Current action and preconditions to check: path_clear

Your task: For each precondition in the list above, predict whether it will hold at this action.

Consider the current scene as observed from the mobile robot's camera, and analyze the predicted future states of all dynamic agents (e.g., people, animals, vehicles, or any moving entities) within the NEXT SECOND.

IMPORTANT: Only answer "very likely" if you are absolutely certain—based on strong, clear evidence—that a dynamic agent will violate the precondition in the predicted future state. Do NOT answer "very likely" for unlikely, ambiguous, or low-probability risks.

Ask yourself for each precondition: Is there a high probability, with clear and convincing evidence, that the predicted future states of any dynamic agent will interfere with the predicted future state of the currently executing action within the NEXT SECOND, causing that precondition to fail?

Assess the risk level based on these predictions. Use "likely" or "very likely" if motions create a clear risk of interference.

Use "neutral" or "improbable" if agents are nearby but their predicted paths are clearly diverging or non-conflicting.

Failure Risk Categories: "very improbable", "improbable", "neutral", "likely", "very likely"

Answer Format: Output ONLY the probability_of_failure value from these categories: "very improbable", "improbable", "neutral", "likely", "very likely"

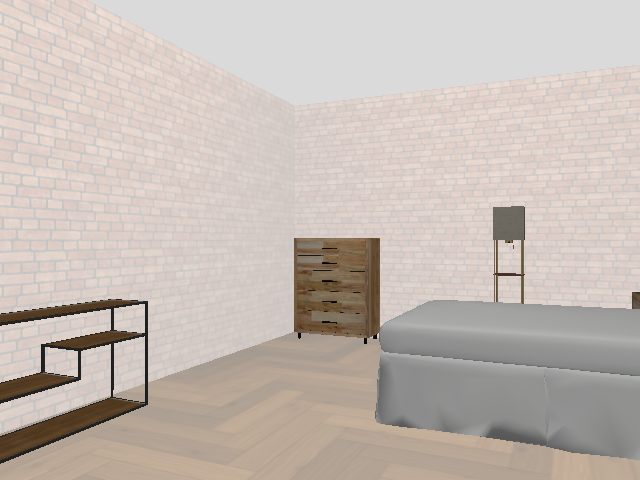

Answer: very improbable